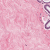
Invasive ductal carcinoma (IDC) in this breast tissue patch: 0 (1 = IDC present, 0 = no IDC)